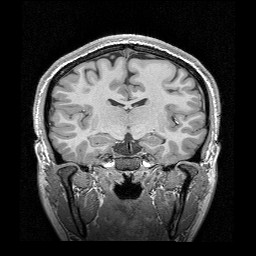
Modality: T1w
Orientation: sagittal